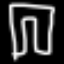
Label: pants